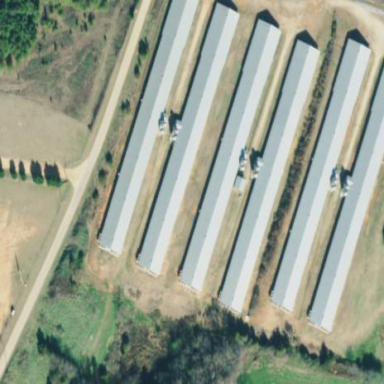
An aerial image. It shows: Poultry house.